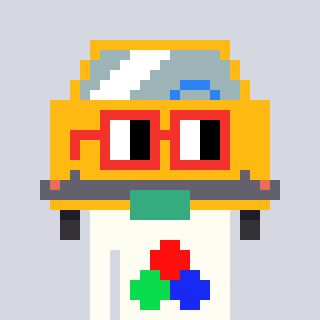
a pixel art character with square red glasses, a taxi-shaped head and a grayscale-colored body on a cool background